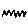
Label: zigzag